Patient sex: M
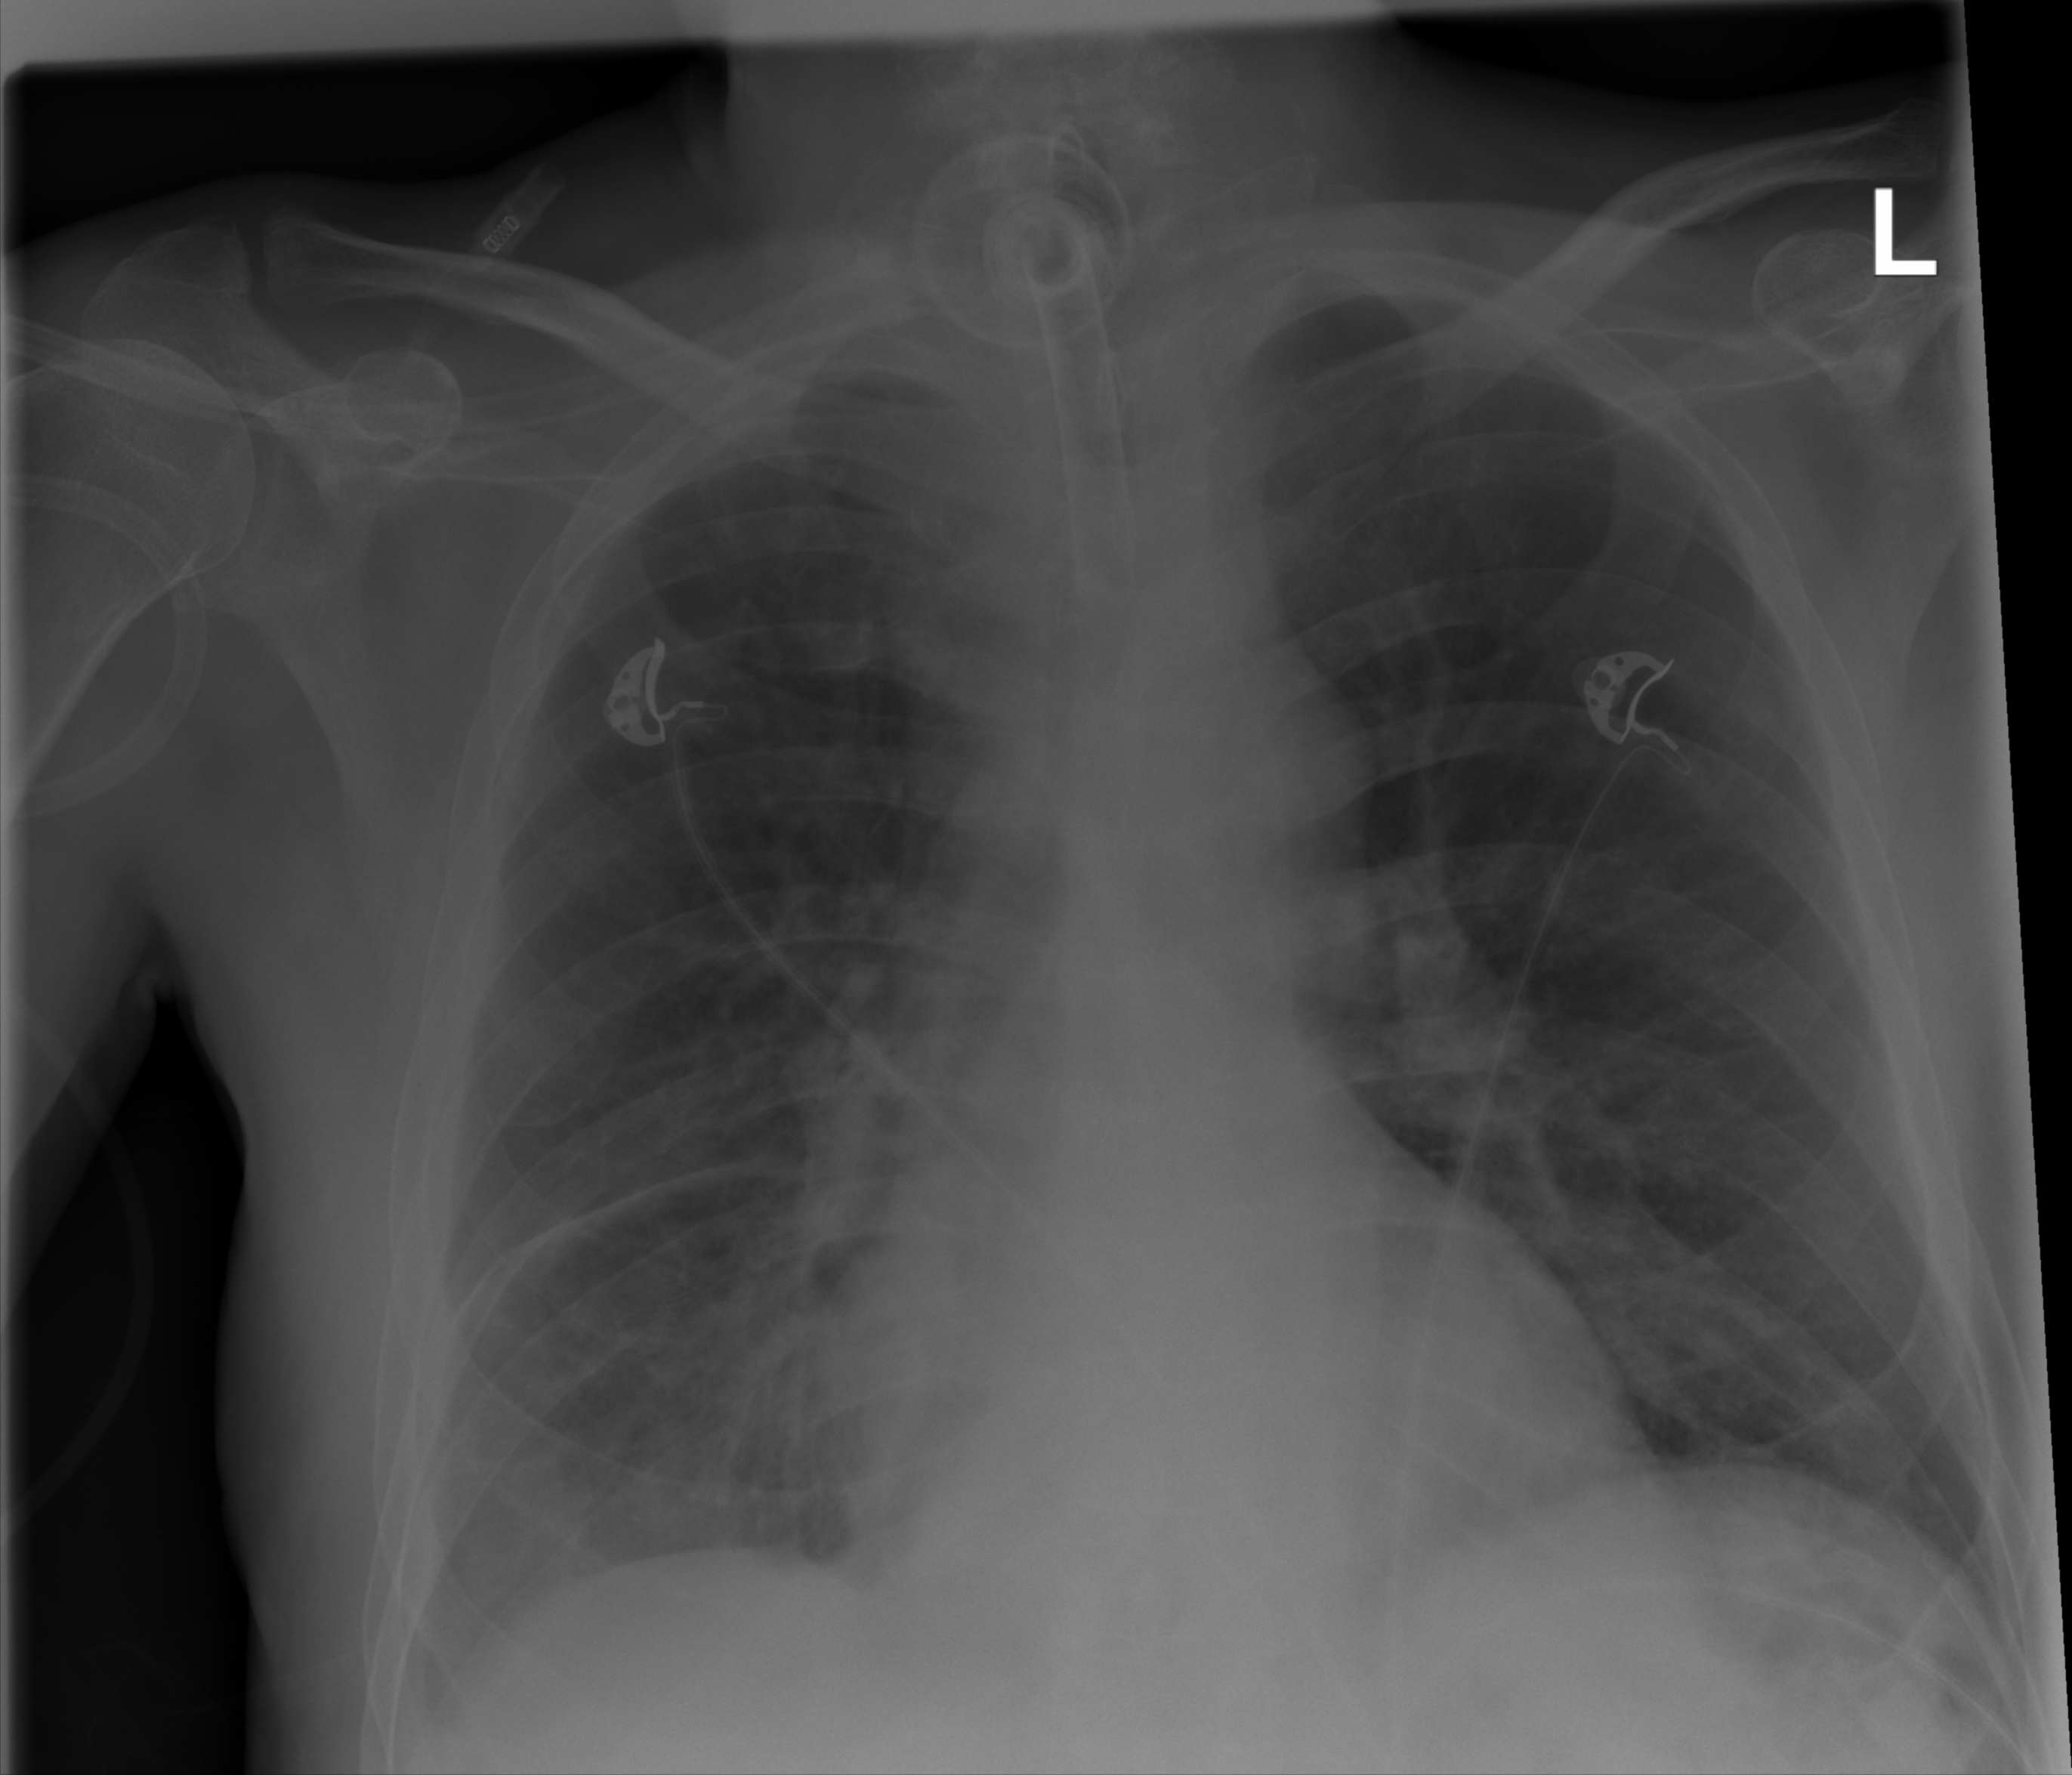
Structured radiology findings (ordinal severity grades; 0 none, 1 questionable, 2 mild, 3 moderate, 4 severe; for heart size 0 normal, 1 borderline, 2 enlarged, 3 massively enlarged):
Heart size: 0
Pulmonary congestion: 0
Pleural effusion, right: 2
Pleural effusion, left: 0
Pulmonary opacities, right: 0
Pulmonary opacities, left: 0
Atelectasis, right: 2
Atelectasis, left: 0